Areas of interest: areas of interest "China Post (Sichuan Road Post Office Branch)"
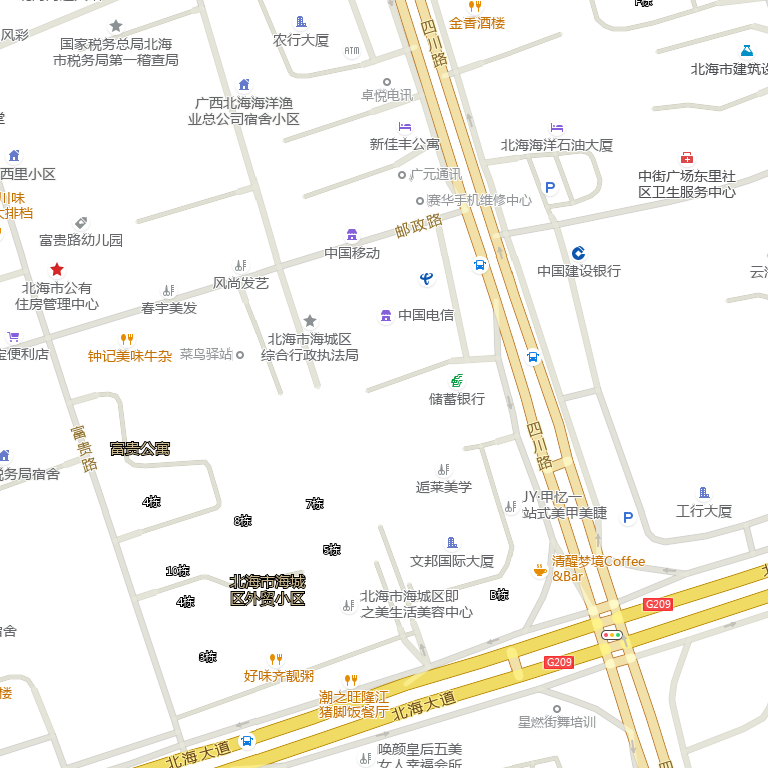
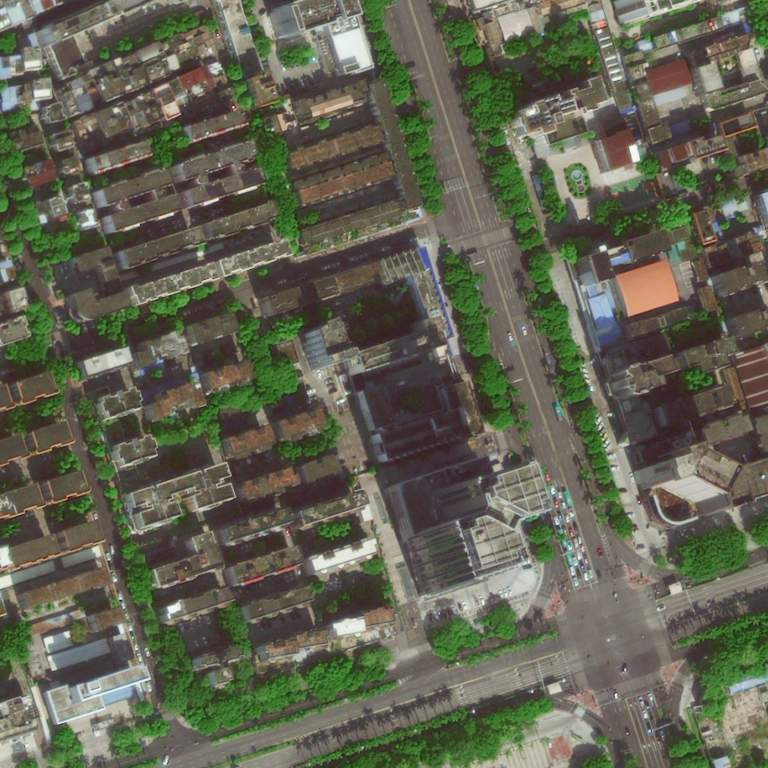